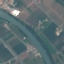
Land use / land cover class: River